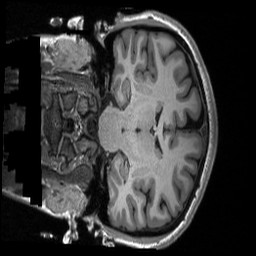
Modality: T1w
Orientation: coronal
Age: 23
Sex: female
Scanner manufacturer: siemens
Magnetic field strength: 3 T
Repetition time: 2.3 s
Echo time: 0.00298 s